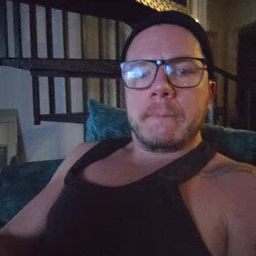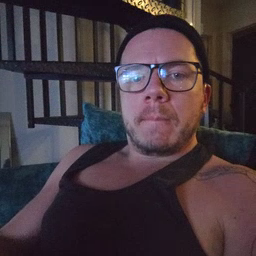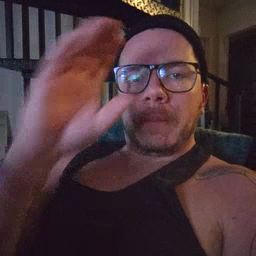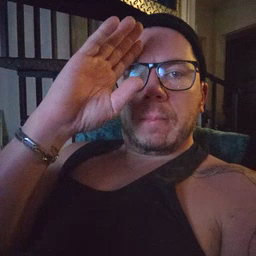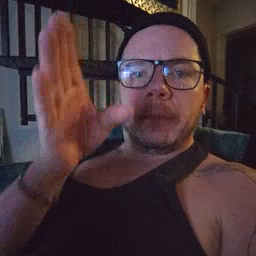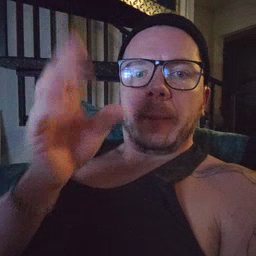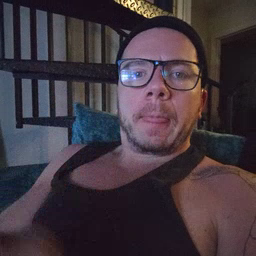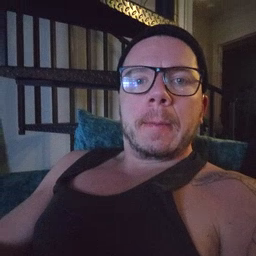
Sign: hello